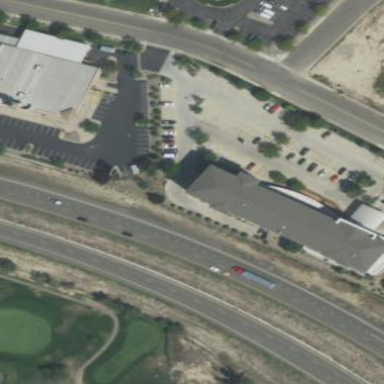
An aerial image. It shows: Retail building next to hotel.